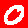
Digit: 0